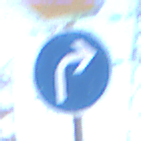
Verkehrszeichen: VorgeschriebeneFahrtrichtungRechts
Zusatzzeichen oben: Stop
Umgebung: Outdoor, Nature
Tageszeit: Dawn
Wetter: Clear
Licht: Natural
Jahreszeit: NotSpecified
Kontrast: LowContrast